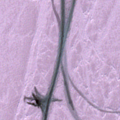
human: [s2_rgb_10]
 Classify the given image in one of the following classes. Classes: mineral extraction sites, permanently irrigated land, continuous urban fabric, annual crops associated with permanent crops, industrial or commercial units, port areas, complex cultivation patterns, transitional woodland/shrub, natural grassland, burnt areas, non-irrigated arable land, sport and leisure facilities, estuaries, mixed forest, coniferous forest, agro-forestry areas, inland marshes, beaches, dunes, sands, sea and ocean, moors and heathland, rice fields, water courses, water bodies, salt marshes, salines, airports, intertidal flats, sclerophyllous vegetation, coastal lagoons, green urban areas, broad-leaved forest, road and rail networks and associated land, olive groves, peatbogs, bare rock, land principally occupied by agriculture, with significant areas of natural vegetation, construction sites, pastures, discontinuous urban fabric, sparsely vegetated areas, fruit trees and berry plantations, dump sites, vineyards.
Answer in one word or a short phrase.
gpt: sea and ocean